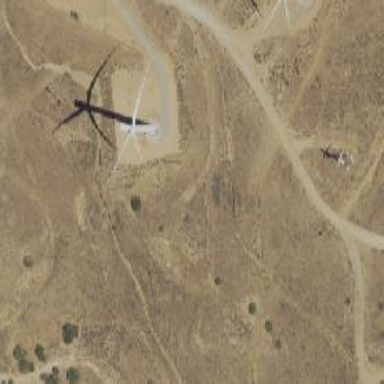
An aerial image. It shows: Wind generator using wind turbines of horizontal axis.